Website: apple
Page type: account-selection
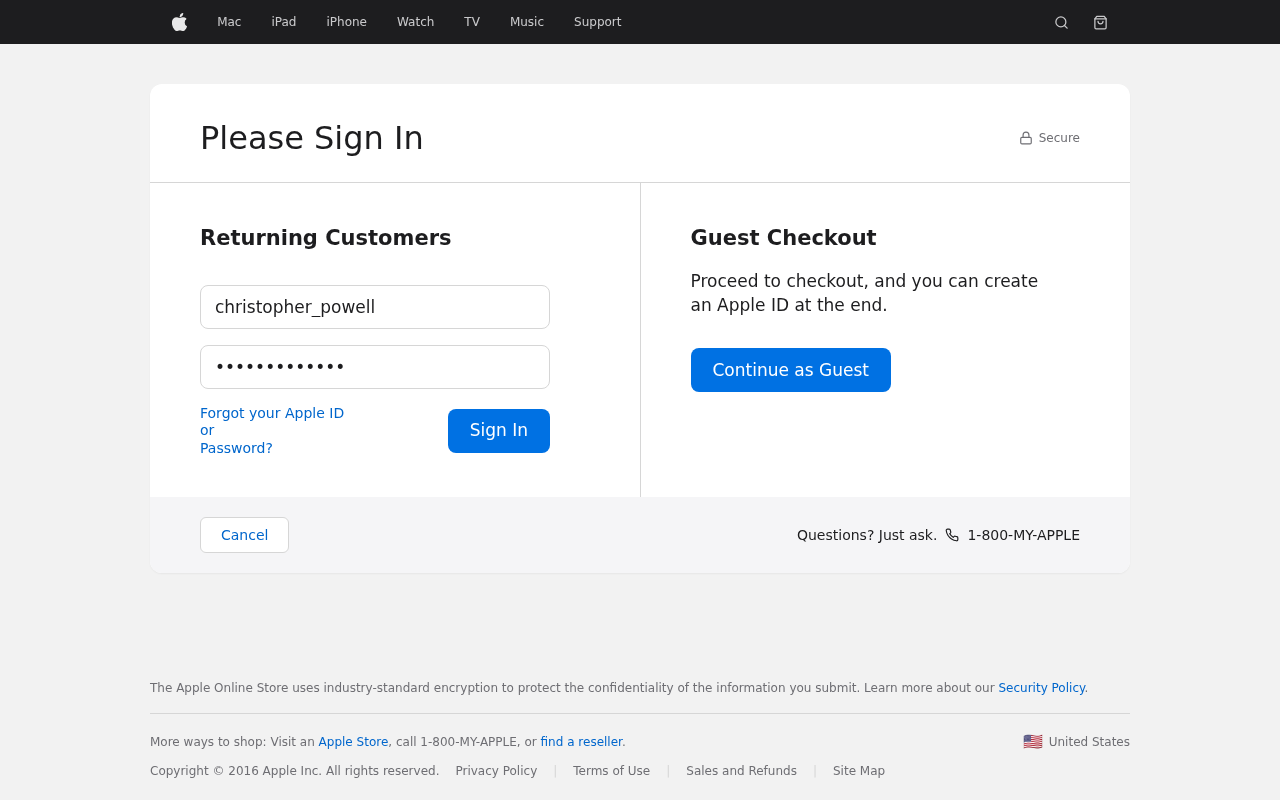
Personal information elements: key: PII_LOGIN_USERNAME
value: christopher_powell